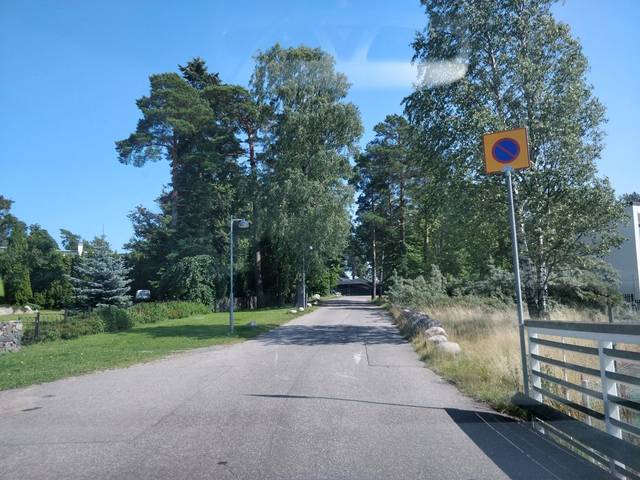
Region: Finland
Coordinates: 60.174, 24.859